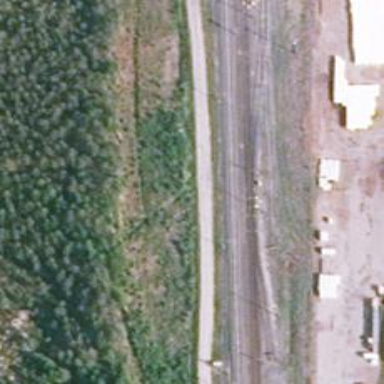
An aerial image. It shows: Railway track with continuous electrified contact line.